Question: I am doing this small task which I have to arrange asymptotic runtime in ascending order. Here are the runtimes:

Here is the order I believe they should go in:
'''
log10(n^4), n^3, 2^((log4n)), 2^(100n), e^pi^4096, n! + 12^1000
'''
Is this correct? Or are there any errors?
Thanks!
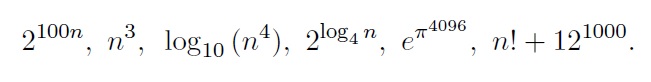
Answer: I don't believe that the ordering you've given here is correct. Here are a few things to think about:
1. Notice that 2log4 n = 2(log2 n / log2 4) = 2(log2 n) / 2. Can you simplify this expression?
2. How fast does the function ep4096 grow as a function of n?
Hope this helps!